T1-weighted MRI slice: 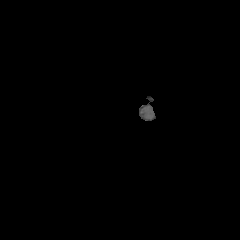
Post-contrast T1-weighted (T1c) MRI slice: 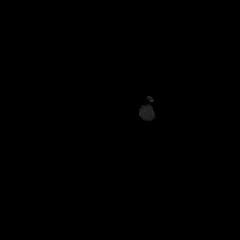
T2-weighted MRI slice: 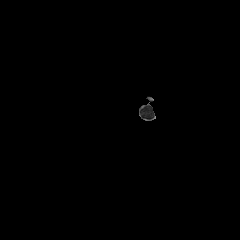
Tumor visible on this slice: no